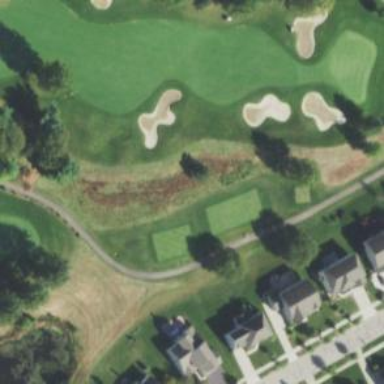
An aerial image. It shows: Golf tee.